Question: For some reason, I have to offset my top, left position for a div. I have started to create this switch statement and have noticed a pattern, when greater than three increment the value by a number, then increment then next value by the last offset - .11. How can I simplify this code, perhaps creating a formula or something instead of the many case statements?
Here's my code:
matte_width_value is the value of a select statement;
'''
switch (matte_width_value)
{
case 2.25:
offset = -.4;
break;
case 2.5:
offset = -.7;
break;
case 2.75:
offset = -1.1;
break;
case 3.25:
offset = 1.35;
break;
case 3.5:
offset = 1.24;
break;
case 3.75:
offset = 1.12;
break;
case 4:
offset = 1.01;
break;
//The cases will increment by .25 until it reaches <6
}
x = (matte_width_value + offset) * ppi; //ppi is defined elsewhere
y = (matte_width_value + offset) * ppi;
'''
Here's an image of what is happening (note the light gray rectangle should be directly centered and covering the dark rectangle, the dark rectangle isn't a div, it's the background color for a div):

Here is the html markup:
'''
<div id="mattes" style="width: 247.5px; height: 292.5px; left: 201.25px; top: 23.75px;">
<div id="opening_0" style="background-color: #bfbfbf; position: absolute; left: 63.75px; top: 63.75px; height: 138.75px; width: 93.75px; overflow: hidden; z-index: 4;" ondrop="drop(event, this)" ondragover="allowDrop(event)" onclick="photos_add_selected_fid(this);">&nbsp;</div>
<canvas id="matte_canvas" width="247" height="292" style="z-index: 3; "></canvas>
</div>
'''
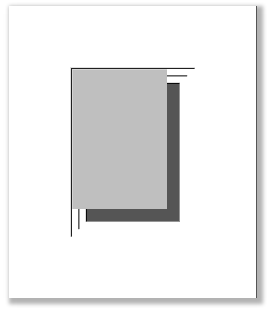
Answer: Looks like a case for a lookup-table. Like
'''
var mapping = {
'2.25': -.4,
'2.5': -.7,
// and so forth
};
offset = mapping[ matte_width_value ];
'''
That is just a solution for the original question (= simplifying). There might be a better solution for the actual problem.